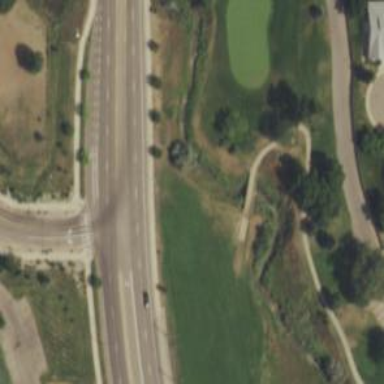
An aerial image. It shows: Golf cart path that functions as road.